Question: OK I have 'a panel', and I want to place 'two panels on to it', 'left and right', such that the
I want to add a menu to the left side panel, and the details of the selected item will appear in the right side panel.
I did try to use the GridBagLayout but I think I have not yet been able to grasp it well. So please suggest the simplest layout manager which can serve my purpose.
---
'''
//Set Layout
setLayout(new GridBagLayout());
GridBagConstraints c= new GridBagConstraints();
//Set Layout constraints of components and add them to the MainPanel
c.gridx=0;
c.gridy=0;
c.weightx=0.5;
c.insets= new Insets(5,5,5,5);
c.fill=GridBagConstraints.BOTH;
add(iListPanel);
iListPanel.setBorder(BorderFactory.createTitledBorder("Check") );
GridBagConstraints c1= new GridBagConstraints();
c.gridx=1;
c.gridy=0;
c.weightx=1;
c.insets= new Insets(5,5,5,5);
c.fill=GridBagConstraints.BOTH;
add(iDetailsPanel);
iDetailsPanel.setBorder(BorderFactory.createTitledBorder("Check"));
'''

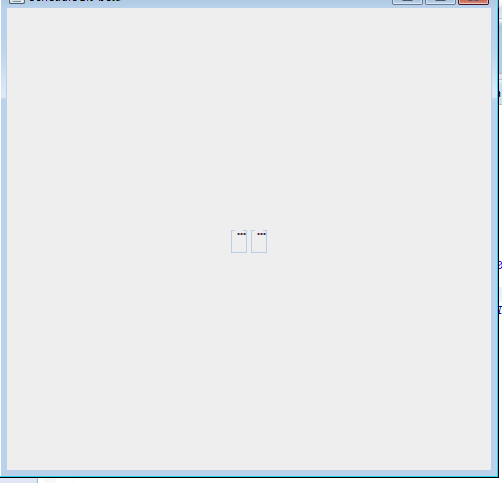
Answer: Of the layout managers that come with Java, I think GridBagLayout is the simplest one that will do that. It's worth the time to learn it, because it's about the only layout manager that's halfway-competent. This should do it:
'''
JPanel panel = new JPanel();
panel.setLayout(new GridBagLayout());
GridBagConstraints c;
JPanel left = new JPanel();
left.setBorder(BorderFactory.createTitledBorder("Left"));
c = new GridBagConstraints();
c.weightx = 1;
c.weighty = 1;
c.fill = c.BOTH;
panel.add(left, c);
JPanel right = new JPanel();
right.setBorder(BorderFactory.createTitledBorder("Right"));
c = new GridBagConstraints();
c.weightx = 2;
c.weighty = 1;
c.fill = c.BOTH;
panel.add(right, c);
'''
However, from the description of your problem, it sounds like <URL> will serve you better for this. It's a ready-made component to do more-or-less what you're asking, and has a user-resizeable separator as well. An example:
'''
JSplitPane pane = new JSplitPane();
pane.setResizeWeight(1/3f); // right will be twice size of left
JPanel left = new JPanel();
left.setBorder(BorderFactory.createTitledBorder("Left"));
pane.setLeftComponent(left);
JPanel right = new JPanel();
right.setBorder(BorderFactory.createTitledBorder("Right"));
pane.setRightComponent(right);
'''
---
Edit: The problem with your original code is that it does not the constraints.
'''
add(iListPanel);
'''
should be:
'''
add(iListPanel, c);
'''
and likewise for 'iDetailsPanel'.